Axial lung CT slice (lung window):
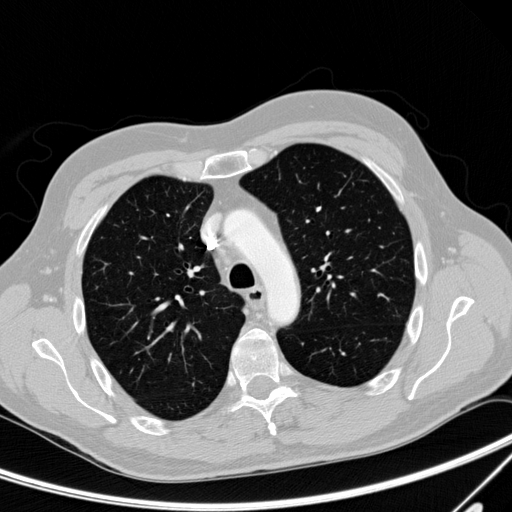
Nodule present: no